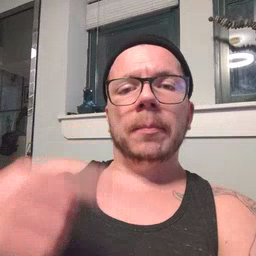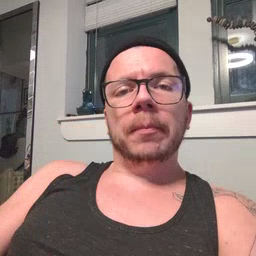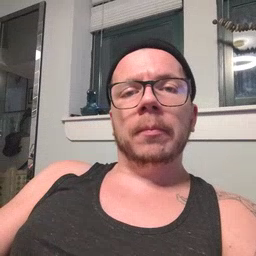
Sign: cheek